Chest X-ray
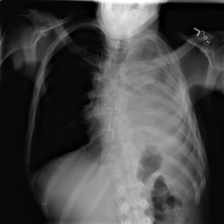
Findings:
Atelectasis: negative
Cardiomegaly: negative
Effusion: negative
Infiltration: negative
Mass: negative
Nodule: negative
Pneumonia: negative
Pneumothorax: negative
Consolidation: negative
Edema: negative
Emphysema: negative
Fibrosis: negative
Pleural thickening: negative
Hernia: negative